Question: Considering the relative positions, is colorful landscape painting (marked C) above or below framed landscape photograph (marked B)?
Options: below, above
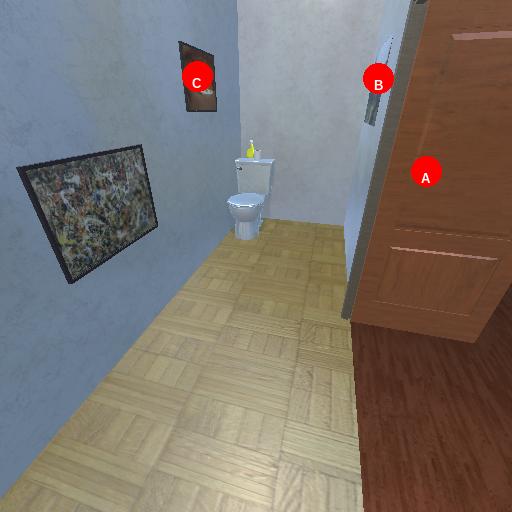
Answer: below